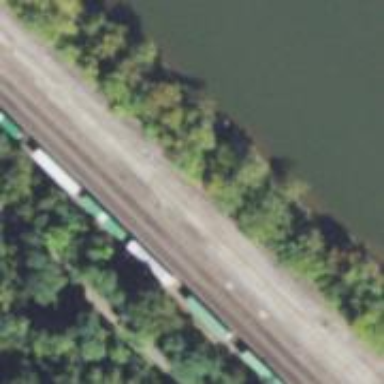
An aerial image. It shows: Railway siding for service.